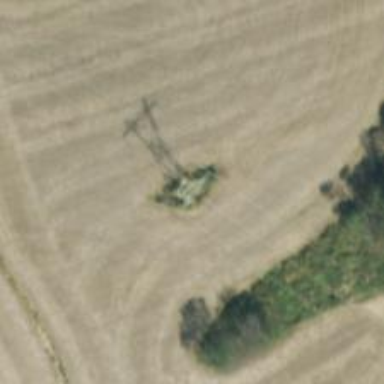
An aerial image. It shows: Lattice structure tower.